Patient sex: M
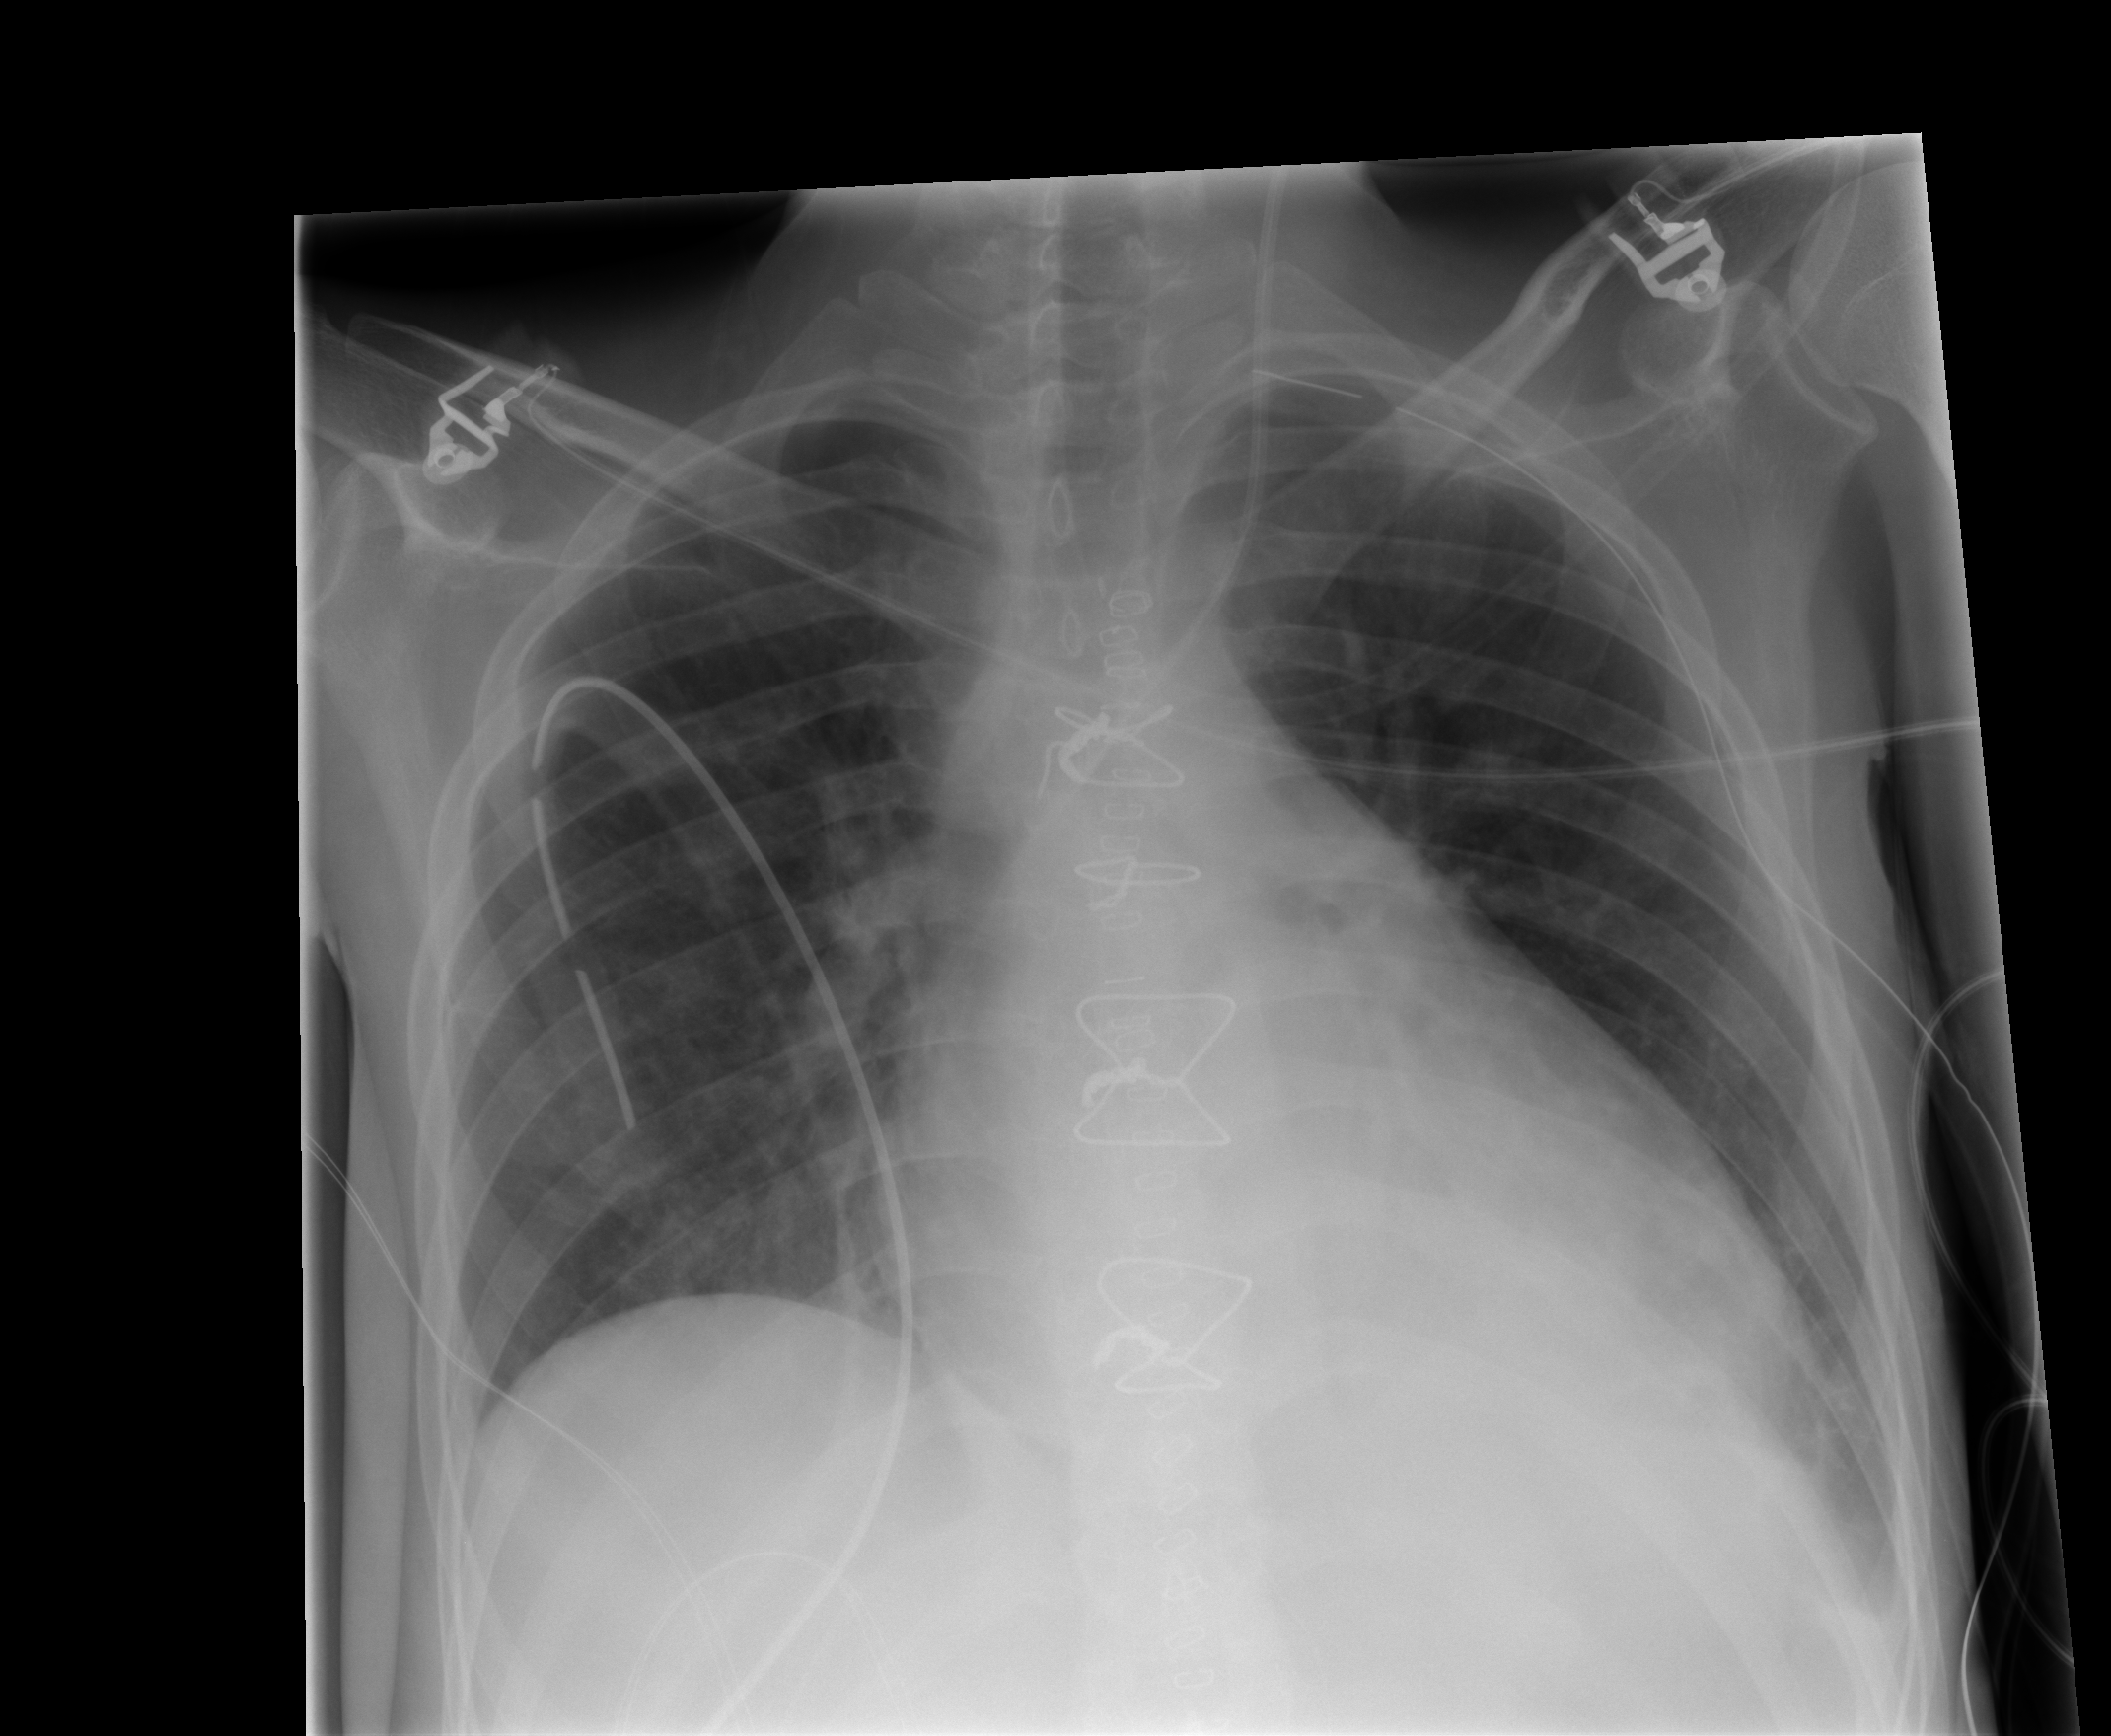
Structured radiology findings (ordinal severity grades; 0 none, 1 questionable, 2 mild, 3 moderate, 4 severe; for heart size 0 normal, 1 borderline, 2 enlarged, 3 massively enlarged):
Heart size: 2
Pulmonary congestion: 0
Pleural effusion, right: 0
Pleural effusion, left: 1
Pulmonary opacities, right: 0
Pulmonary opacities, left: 0
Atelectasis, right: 1
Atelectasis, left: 2